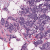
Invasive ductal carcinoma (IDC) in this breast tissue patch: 1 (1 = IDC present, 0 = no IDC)